Question: EDIT: problem solved
I am having trouble vertically aligning the two menu options on the right with the main 'heading' on the left. I want the bottom of both lines of text to sit flush with each other.
:
<URL>
:

they are sitting like this:
<URL>
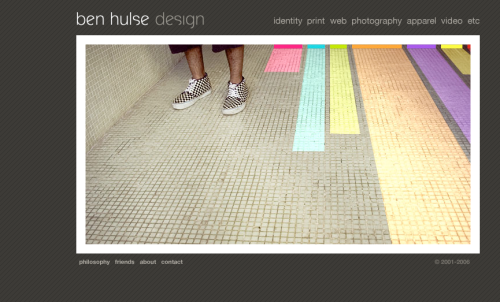
Answer: Giving '* {box-sizing: border-box;}' fixes your problem:

Or if you don't want to give it to all the elements, as suggested by <URL>, you can give this:
'''
img {
-webkit-box-sizing: border-box;
-moz-box-sizing: border-box;
box-sizing: border-box;
}
'''
<URL>
> 'width'
This would be a small illustration to understand how the box model works:
<URL>
<URL>